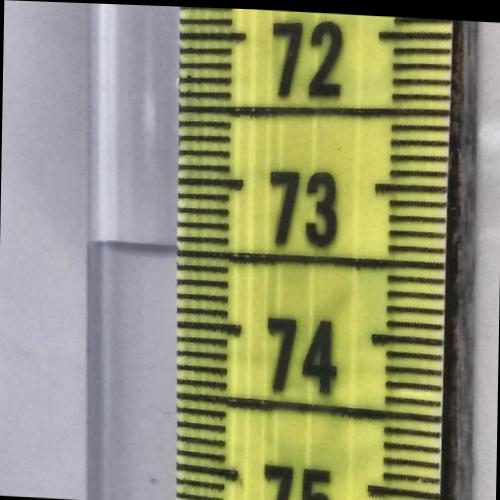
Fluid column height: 73.5 cm